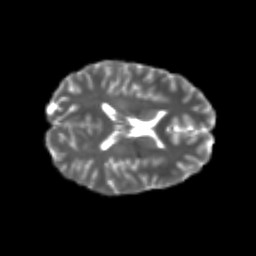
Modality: T2w
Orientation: axial
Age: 24
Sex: female
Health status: healthy
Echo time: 0.074 s